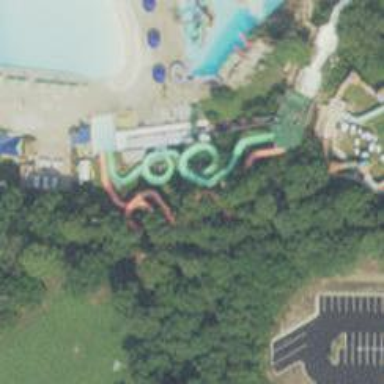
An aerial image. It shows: Water slide attraction.